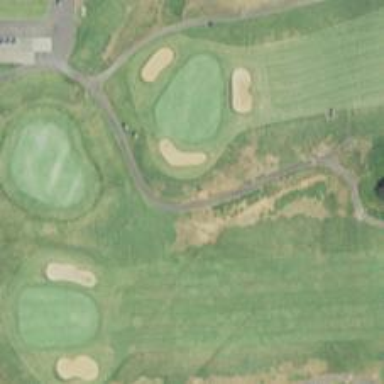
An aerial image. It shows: Service road used as golf cart path.